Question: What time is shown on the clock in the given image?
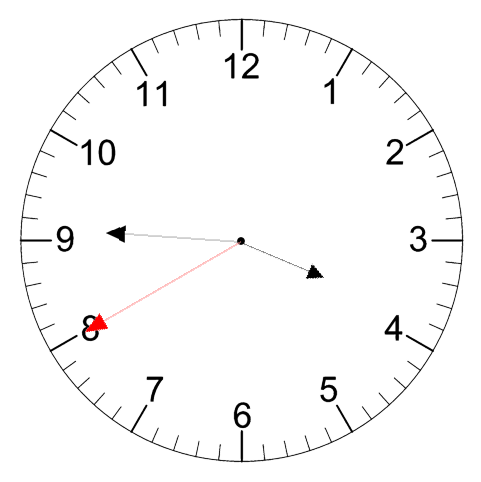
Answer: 03:45:40